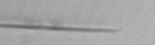
Label: pennate_Pseudo-nitzschia